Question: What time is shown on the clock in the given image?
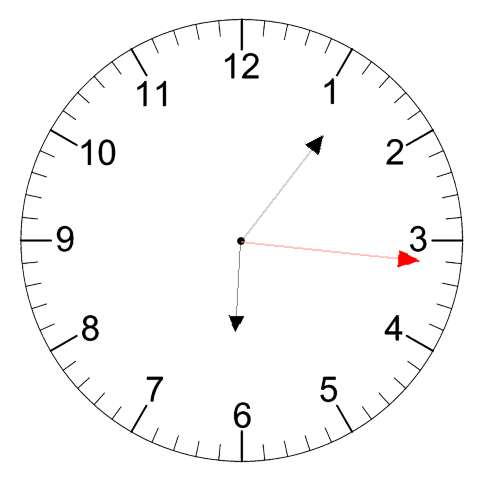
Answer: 06:06:16